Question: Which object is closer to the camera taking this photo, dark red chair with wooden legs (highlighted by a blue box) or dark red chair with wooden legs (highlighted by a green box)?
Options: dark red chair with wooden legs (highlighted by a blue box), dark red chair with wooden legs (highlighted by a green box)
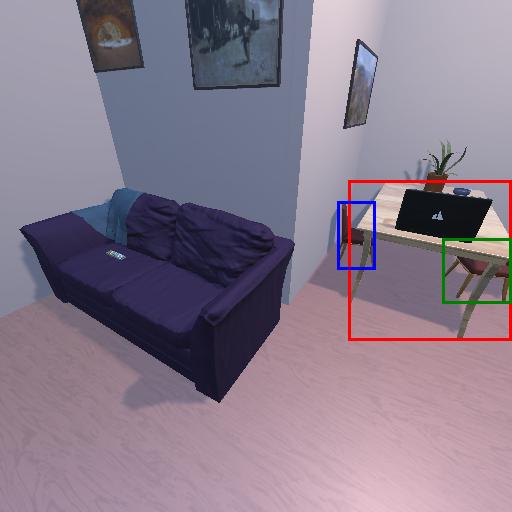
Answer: dark red chair with wooden legs (highlighted by a blue box)